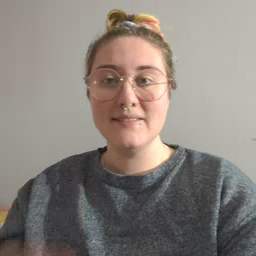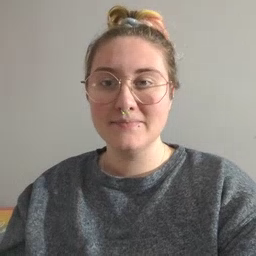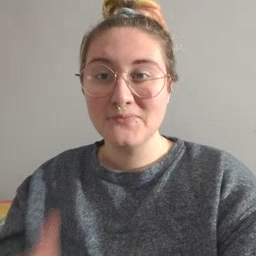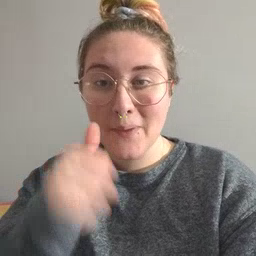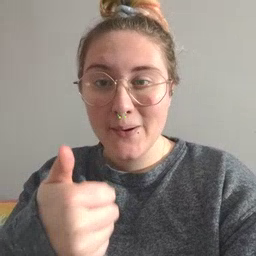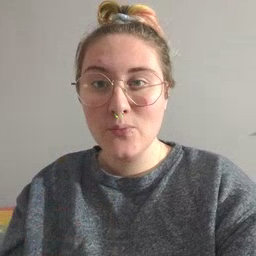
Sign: tomorrow